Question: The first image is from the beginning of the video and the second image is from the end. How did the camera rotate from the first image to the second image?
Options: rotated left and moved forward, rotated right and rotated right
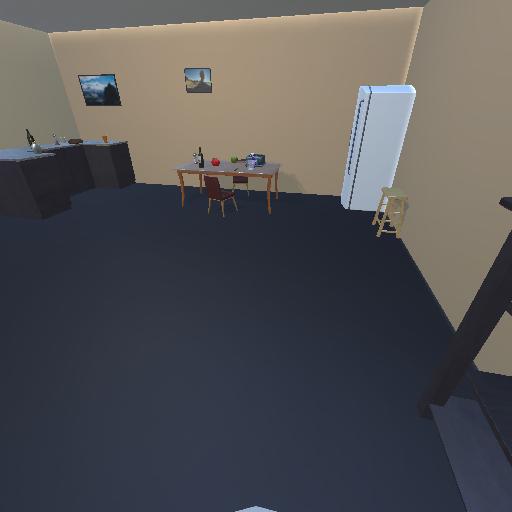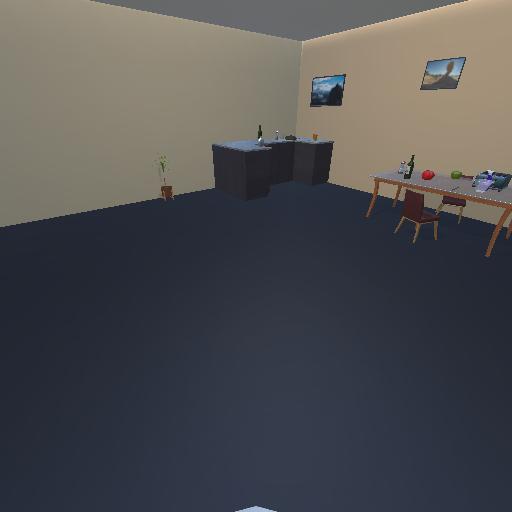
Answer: rotated left and moved forward